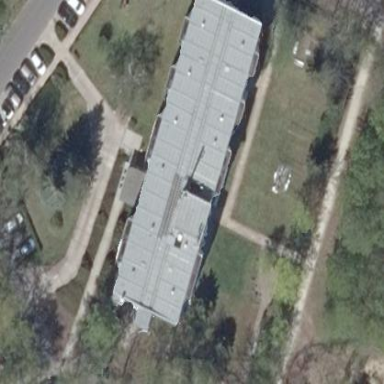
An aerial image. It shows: Building.